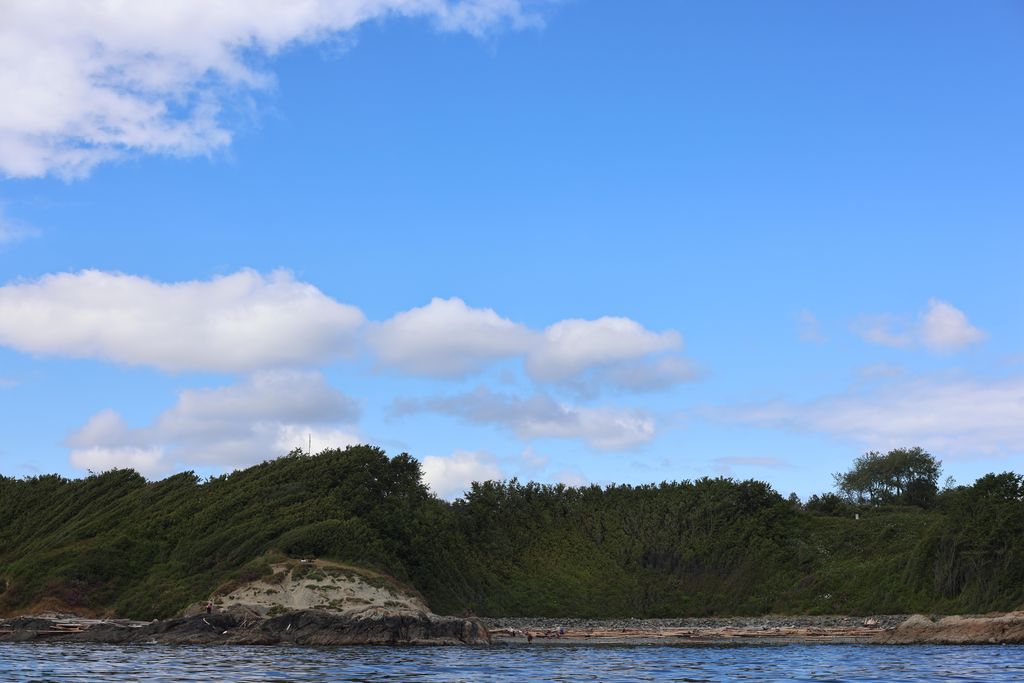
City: victoria